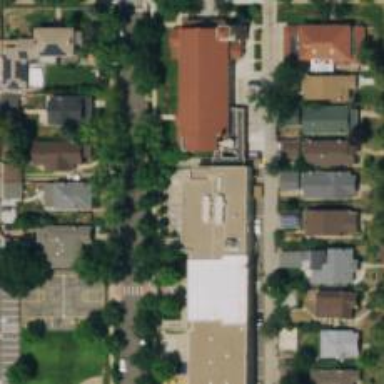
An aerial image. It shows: School.